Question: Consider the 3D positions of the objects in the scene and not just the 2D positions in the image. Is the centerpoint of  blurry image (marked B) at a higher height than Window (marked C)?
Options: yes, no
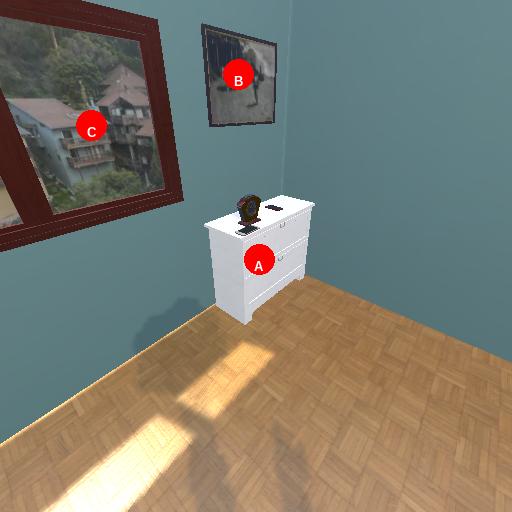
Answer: yes